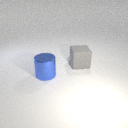
large blue metal cylinder to the left of large gray rubber cube